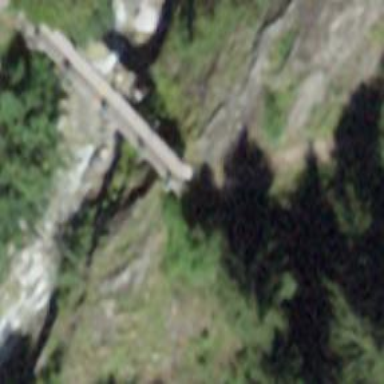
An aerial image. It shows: Path leading to bridge.